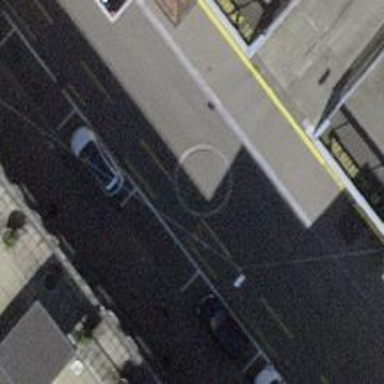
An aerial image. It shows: Rosette traffic calming feature.